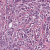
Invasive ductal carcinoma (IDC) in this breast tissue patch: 1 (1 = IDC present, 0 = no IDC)